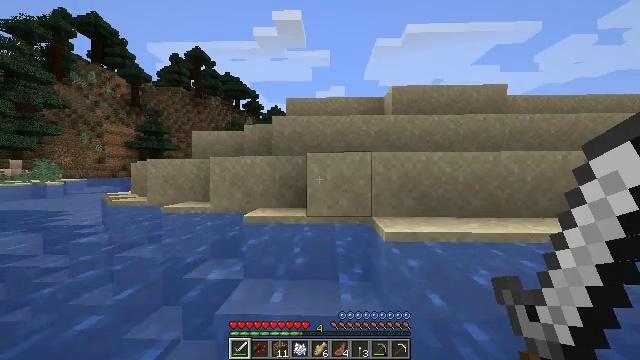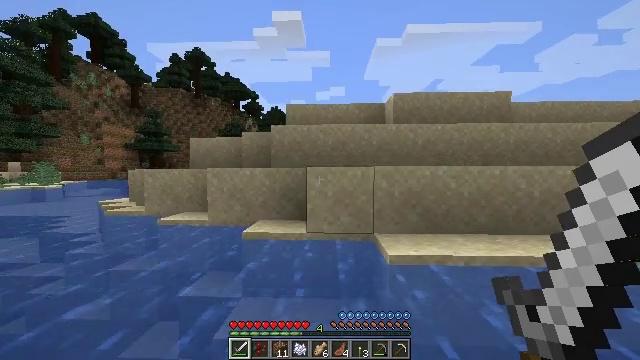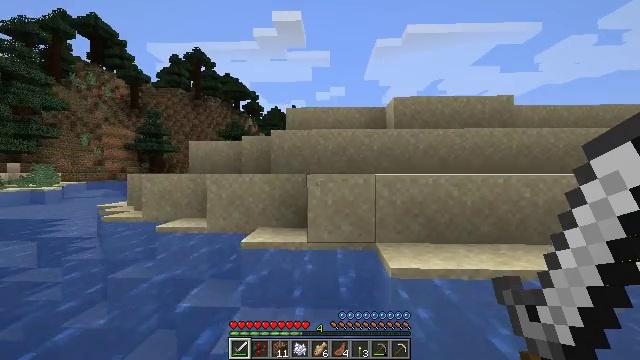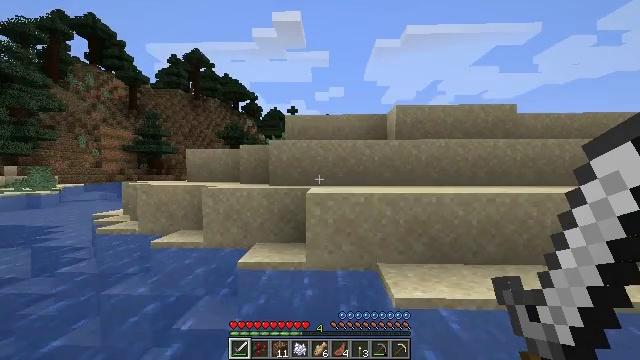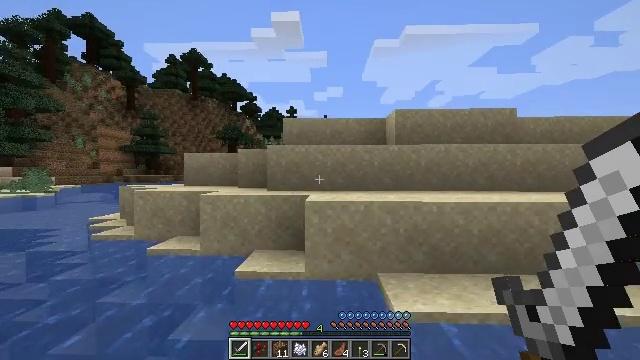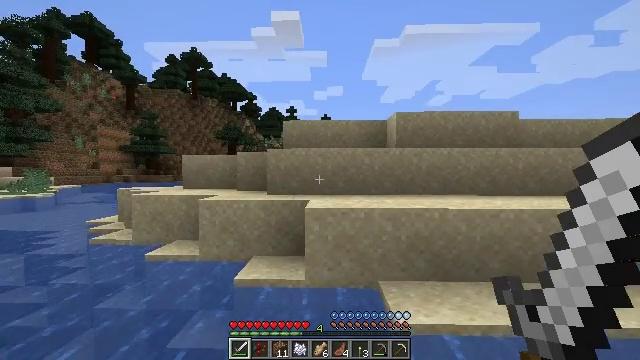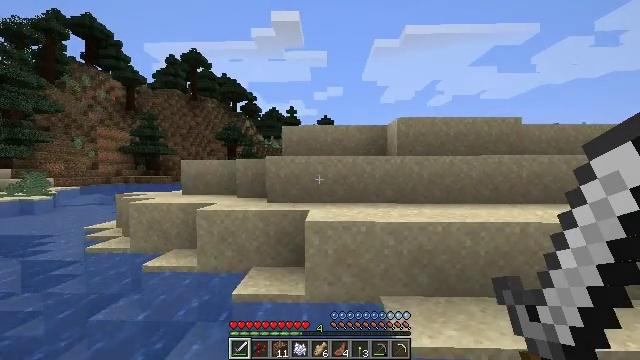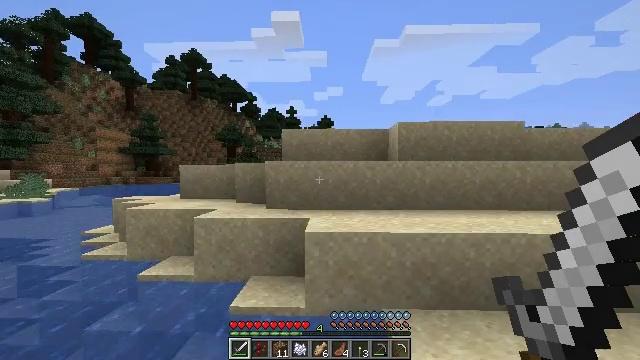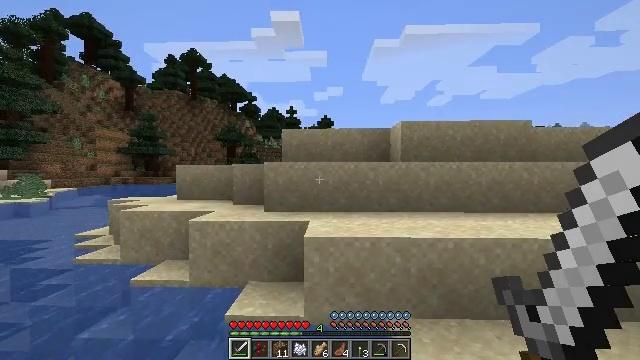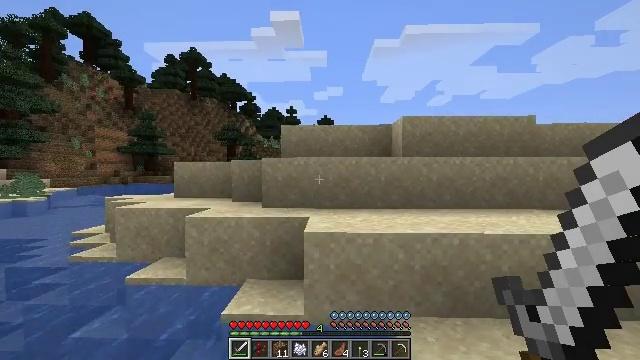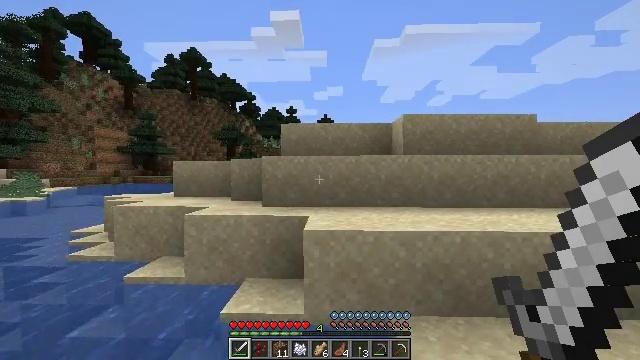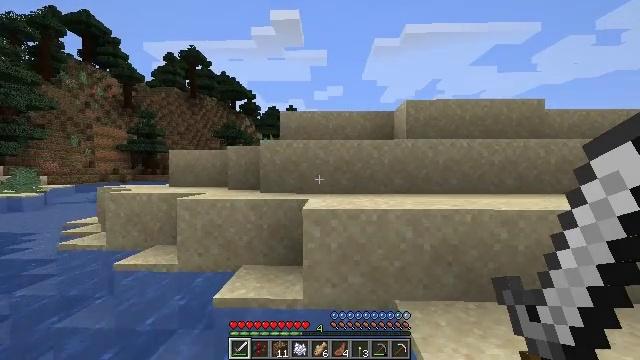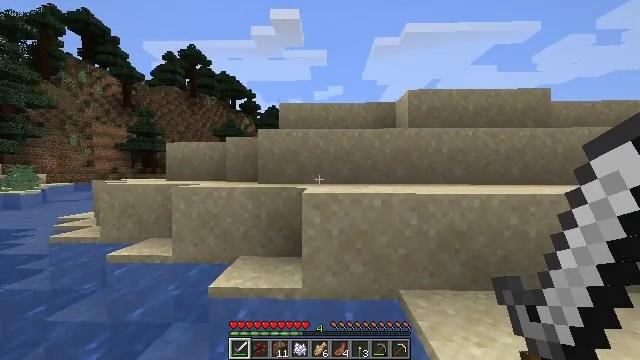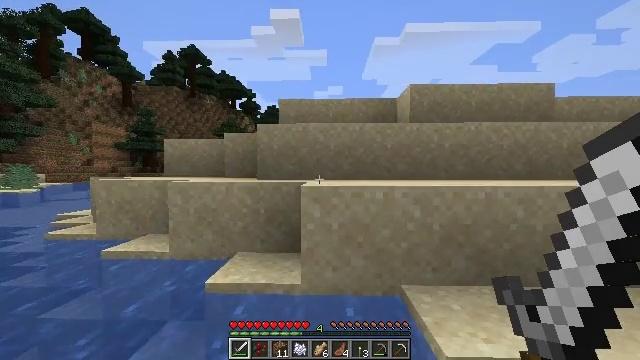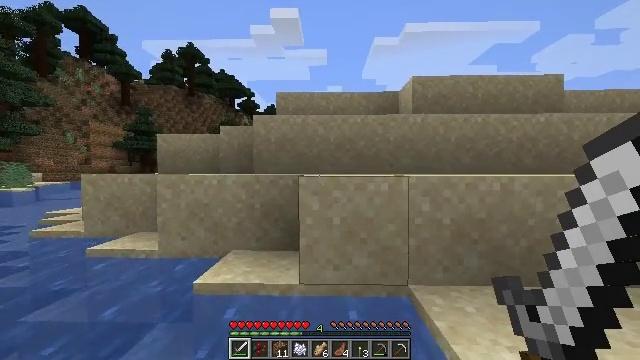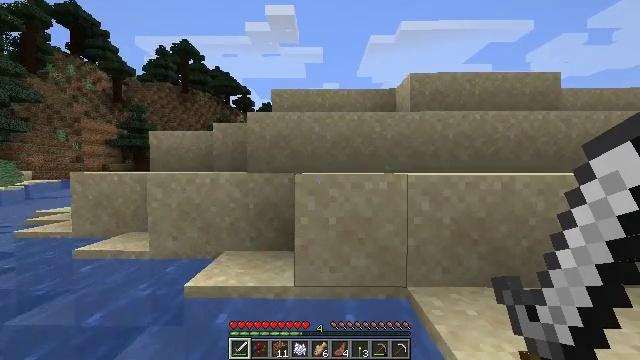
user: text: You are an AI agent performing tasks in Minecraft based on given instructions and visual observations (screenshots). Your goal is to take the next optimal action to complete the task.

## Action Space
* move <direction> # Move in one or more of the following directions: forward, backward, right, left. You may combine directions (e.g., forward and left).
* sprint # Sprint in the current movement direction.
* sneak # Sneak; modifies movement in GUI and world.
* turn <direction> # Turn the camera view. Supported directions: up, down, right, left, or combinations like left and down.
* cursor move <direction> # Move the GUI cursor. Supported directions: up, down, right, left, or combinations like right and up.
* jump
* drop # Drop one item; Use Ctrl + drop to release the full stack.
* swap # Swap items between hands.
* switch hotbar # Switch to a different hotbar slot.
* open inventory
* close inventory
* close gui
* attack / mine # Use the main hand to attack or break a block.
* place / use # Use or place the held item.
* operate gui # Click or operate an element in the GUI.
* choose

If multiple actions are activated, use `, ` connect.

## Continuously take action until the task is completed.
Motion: motion action
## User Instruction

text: Hunt a cod.
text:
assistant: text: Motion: move forward, jump
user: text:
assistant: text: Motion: move forward, jump
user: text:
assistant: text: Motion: move forward, jump
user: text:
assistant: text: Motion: move forward, jump
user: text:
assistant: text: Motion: move forward, jump
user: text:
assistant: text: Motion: move forward, jump
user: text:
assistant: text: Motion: move forward, jump
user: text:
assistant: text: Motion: move forward, jump
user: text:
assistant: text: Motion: move forward, jump
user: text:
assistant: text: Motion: move forward, jump
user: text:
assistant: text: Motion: move forward, jump
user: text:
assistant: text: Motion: move forward, jump
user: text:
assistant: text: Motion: move forward, jump
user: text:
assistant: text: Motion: move forward, jump
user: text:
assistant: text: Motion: move forward, jump
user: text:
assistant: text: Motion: move forward, turn right and down, jump
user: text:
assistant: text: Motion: move forward, turn right and down, jump
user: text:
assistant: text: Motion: move forward, turn right and down, jump
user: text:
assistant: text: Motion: move forward, turn right and down, jump
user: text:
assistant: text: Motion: move forward, turn right, jump
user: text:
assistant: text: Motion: move forward, turn right and down, jump
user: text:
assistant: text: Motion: move forward, turn right and down, jump
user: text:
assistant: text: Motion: move forward, turn right, jump
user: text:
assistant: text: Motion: move forward, turn right, jump
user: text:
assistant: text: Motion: move forward, turn right, jump
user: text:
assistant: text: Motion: move forward, turn right, jump
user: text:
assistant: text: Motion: move forward, jump
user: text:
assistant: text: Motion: move forward, jump
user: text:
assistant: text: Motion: move forward, turn right, jump
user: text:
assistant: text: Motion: move forward, turn right, jump